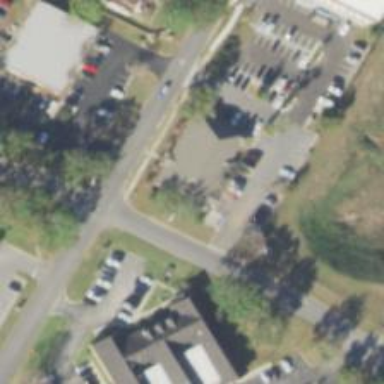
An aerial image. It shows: Parking space.